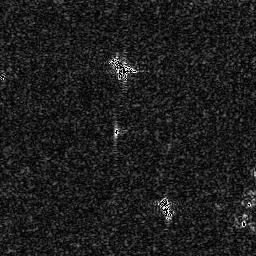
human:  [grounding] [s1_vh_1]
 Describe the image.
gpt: In the satellite image, there is  <ref>1 small ship </ref> <box>[[60, 76, 66, 84, 0]]</box> located at bottom,  <ref>1 small ship </ref> <box>[[42, 22, 49, 30, 0]]</box> located at top.